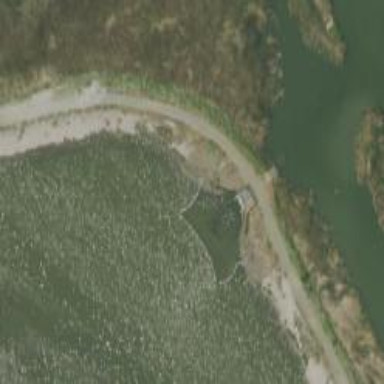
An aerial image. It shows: Tidal channel that allows water to flow in and out as the tides change.